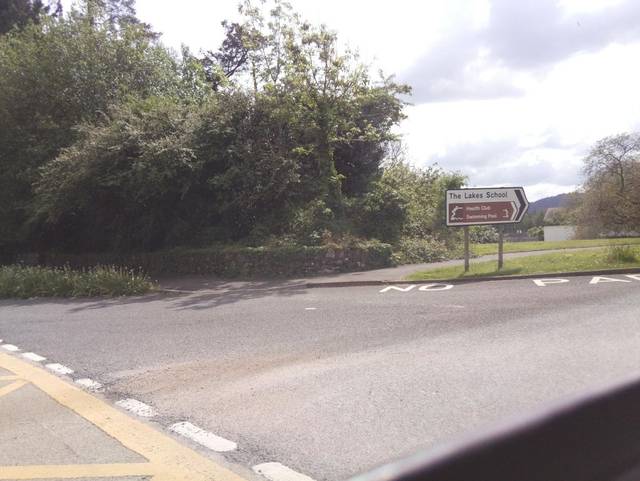
Region: United Kingdom
Coordinates: 54.394, -2.92